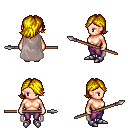
a pixel art fantasy rpg character, female body template, human, light skin, gray cape, magenta pants, blonde swoop hairstyle, metal boots, spear, four views (front, back, left, right), 2x2 character sprite sheet, small pixel art, hard edges, no anti-aliasing